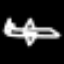
Label: airplane